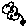
Label: flower